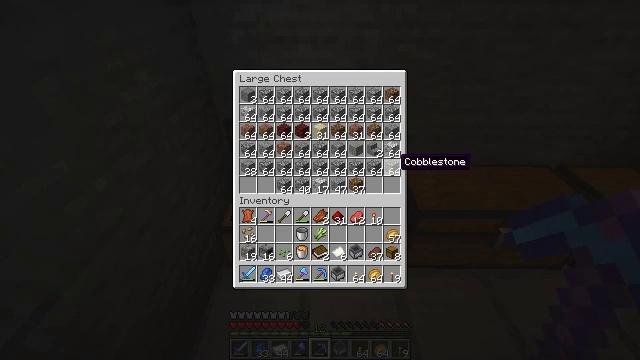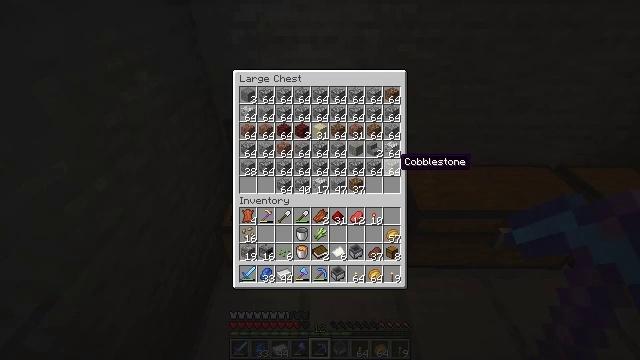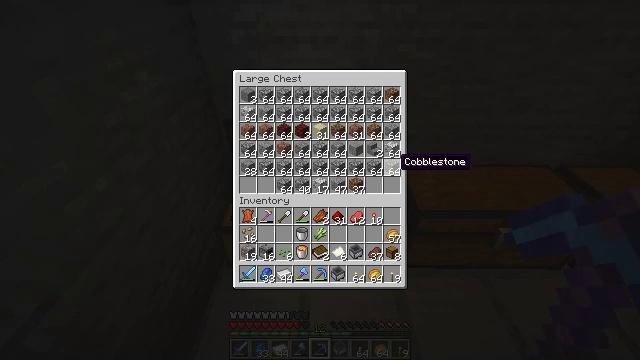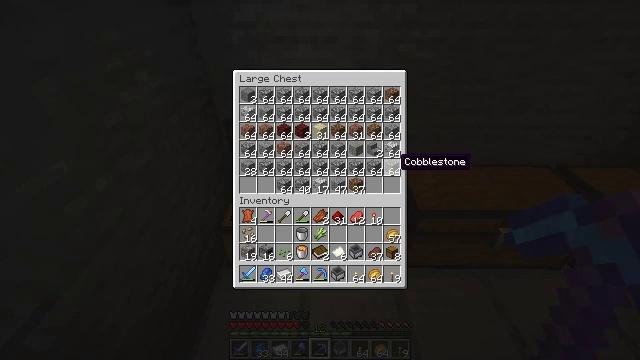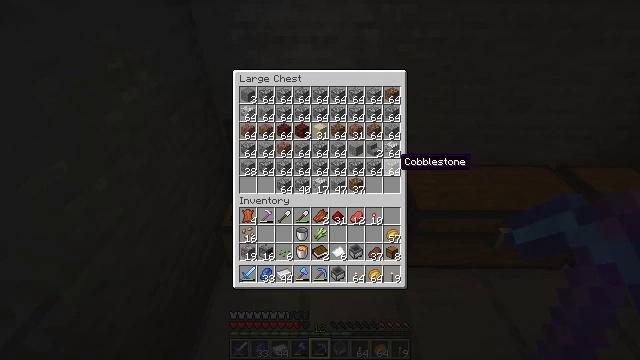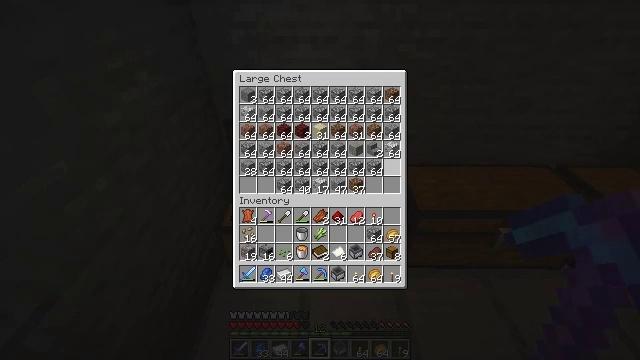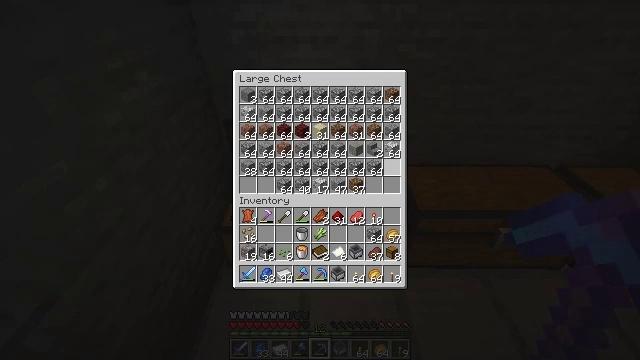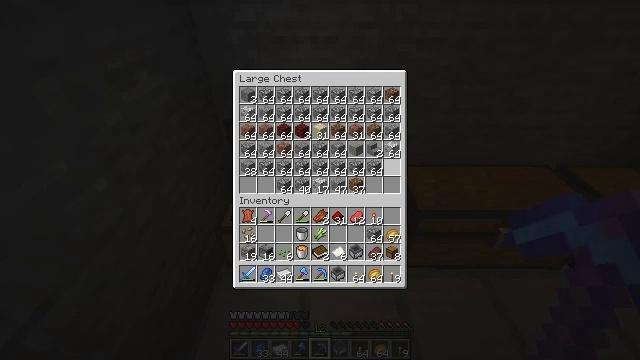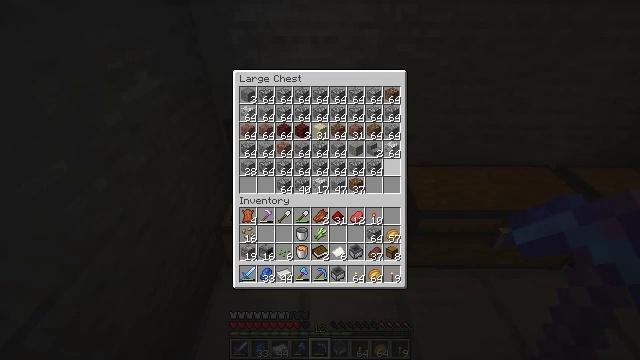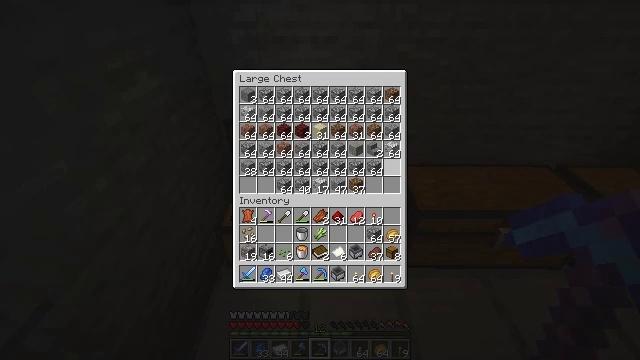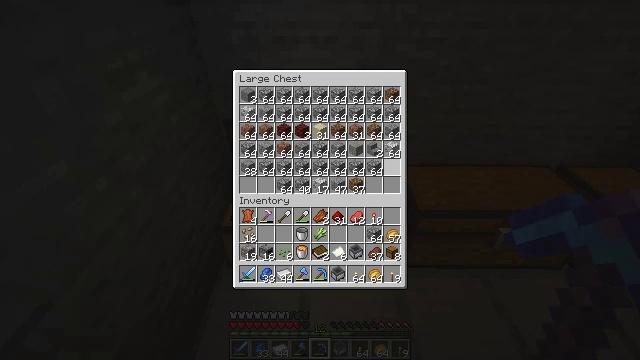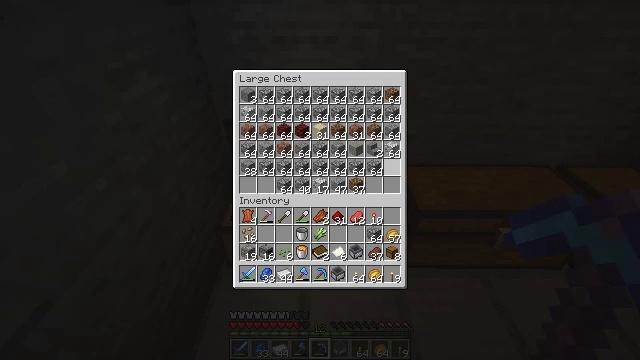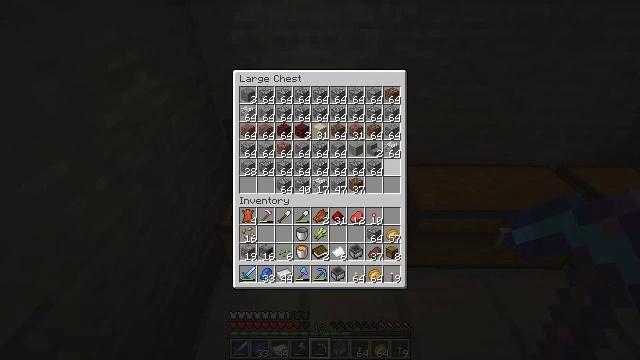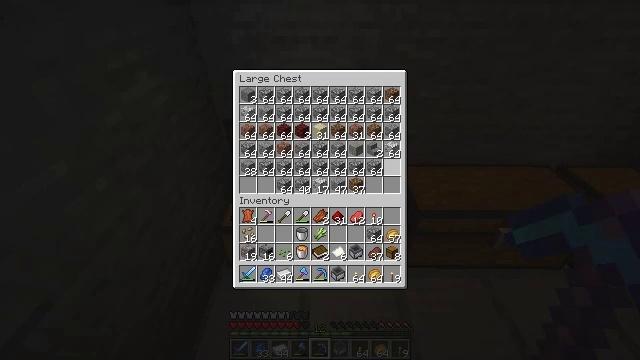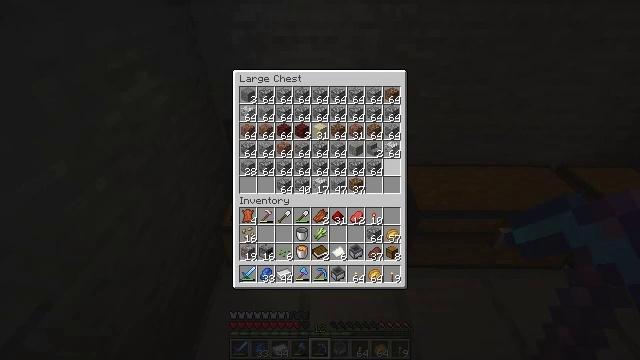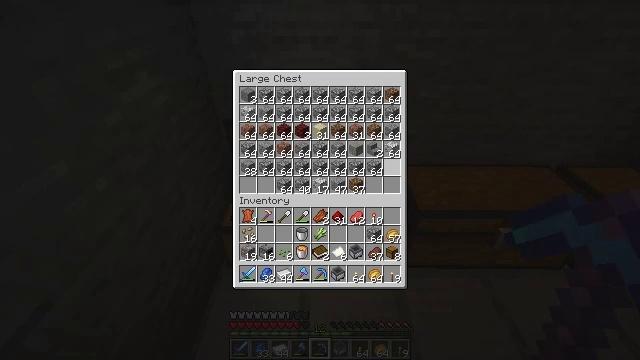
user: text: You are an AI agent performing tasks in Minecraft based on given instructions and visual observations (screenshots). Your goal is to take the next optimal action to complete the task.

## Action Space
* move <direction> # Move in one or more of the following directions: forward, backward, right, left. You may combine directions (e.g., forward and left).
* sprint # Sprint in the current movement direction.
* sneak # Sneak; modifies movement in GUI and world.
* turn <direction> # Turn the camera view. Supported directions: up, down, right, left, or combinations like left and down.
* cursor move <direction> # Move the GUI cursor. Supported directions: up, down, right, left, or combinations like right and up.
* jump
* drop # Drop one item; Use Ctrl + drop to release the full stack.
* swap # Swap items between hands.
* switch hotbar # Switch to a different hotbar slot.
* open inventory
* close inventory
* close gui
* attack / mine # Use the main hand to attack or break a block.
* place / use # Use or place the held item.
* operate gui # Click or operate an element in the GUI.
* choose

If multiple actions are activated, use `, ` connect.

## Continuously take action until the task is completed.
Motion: motion action
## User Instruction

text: Drop a diamond pickaxe.
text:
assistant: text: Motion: sneak
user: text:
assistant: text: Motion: sneak
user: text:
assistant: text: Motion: sneak
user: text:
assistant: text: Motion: sneak
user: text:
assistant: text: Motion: sneak, attack / mine
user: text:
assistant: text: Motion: sneak, attack / mine
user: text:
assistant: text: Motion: sneak
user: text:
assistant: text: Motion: sneak
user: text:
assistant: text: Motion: sneak
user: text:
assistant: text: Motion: sneak
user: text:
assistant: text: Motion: sneak
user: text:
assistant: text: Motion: sneak
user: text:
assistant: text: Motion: no_op
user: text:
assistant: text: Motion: no_op
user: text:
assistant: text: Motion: no_op
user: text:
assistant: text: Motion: no_op
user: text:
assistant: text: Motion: no_op
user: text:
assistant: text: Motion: no_op
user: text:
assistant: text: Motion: no_op
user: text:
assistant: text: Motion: no_op
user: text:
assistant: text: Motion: no_op
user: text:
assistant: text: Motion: no_op
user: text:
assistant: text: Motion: no_op
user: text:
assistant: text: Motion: no_op
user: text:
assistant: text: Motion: no_op
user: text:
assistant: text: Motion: no_op
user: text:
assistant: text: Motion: no_op
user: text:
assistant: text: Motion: no_op
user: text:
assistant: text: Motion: no_op
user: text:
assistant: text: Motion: no_op